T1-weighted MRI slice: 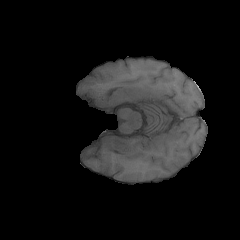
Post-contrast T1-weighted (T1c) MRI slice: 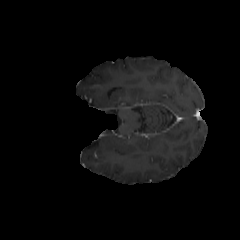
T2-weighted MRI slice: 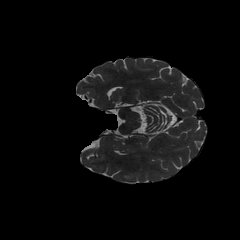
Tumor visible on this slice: no